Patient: sex M, age 46
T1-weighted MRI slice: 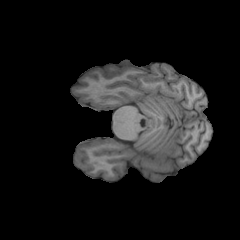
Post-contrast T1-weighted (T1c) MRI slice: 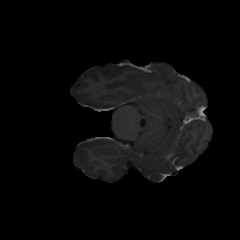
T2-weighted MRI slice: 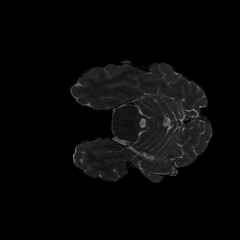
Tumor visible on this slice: no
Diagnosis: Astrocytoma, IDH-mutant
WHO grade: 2